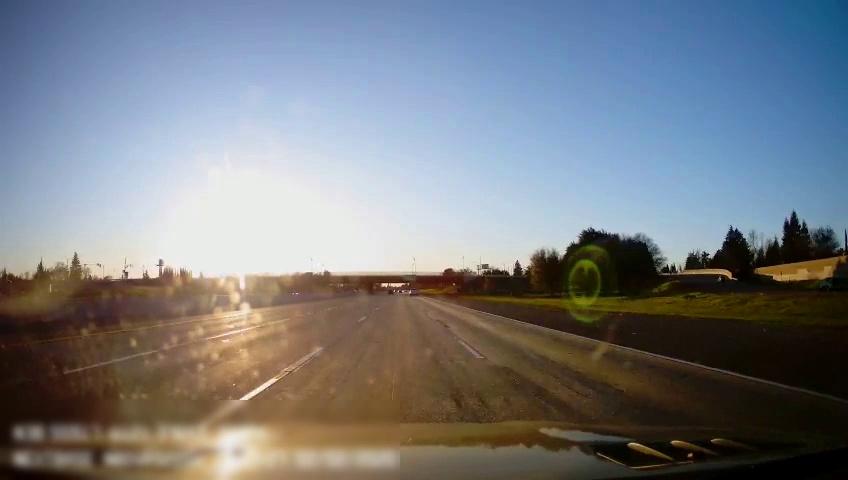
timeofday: Day
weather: Sunny
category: Drivable Space
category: Vehicles | SUV
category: Vehicles | Truck
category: Lanes | Alternate Lane
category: Lanes | Alternate Lane
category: Lanes | Current Lane
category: Lanes | Current Lane
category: Lanes | Alternate Lane
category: Traffic | Signs